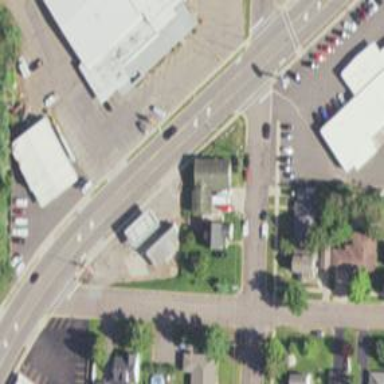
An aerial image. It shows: Convenience shop.